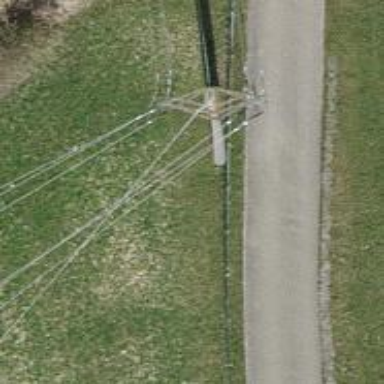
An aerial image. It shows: Power line with three cables.